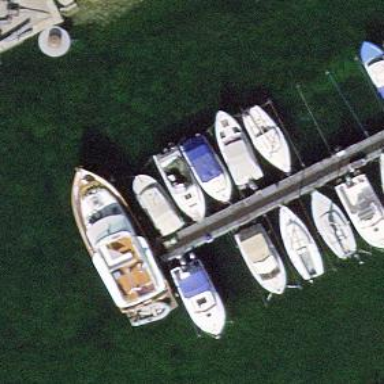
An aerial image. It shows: Man-made pier.